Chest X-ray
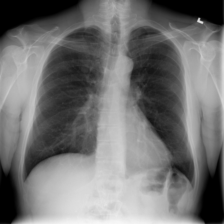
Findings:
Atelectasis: negative
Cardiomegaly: negative
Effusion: negative
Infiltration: positive
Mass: negative
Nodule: positive
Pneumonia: negative
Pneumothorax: negative
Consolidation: negative
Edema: negative
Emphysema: negative
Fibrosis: negative
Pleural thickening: negative
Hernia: negative